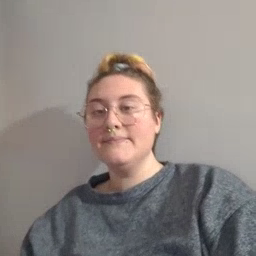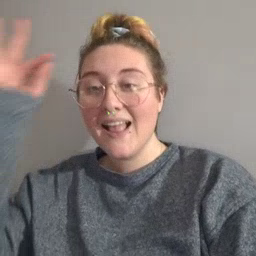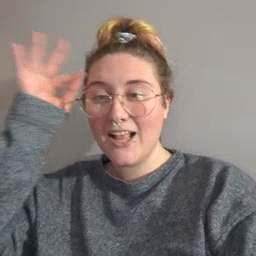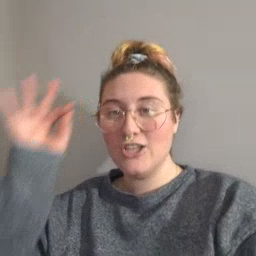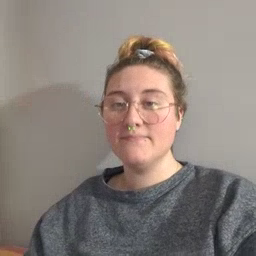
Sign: hair